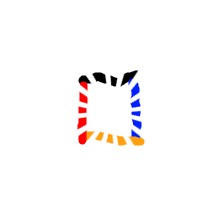
Shape: square